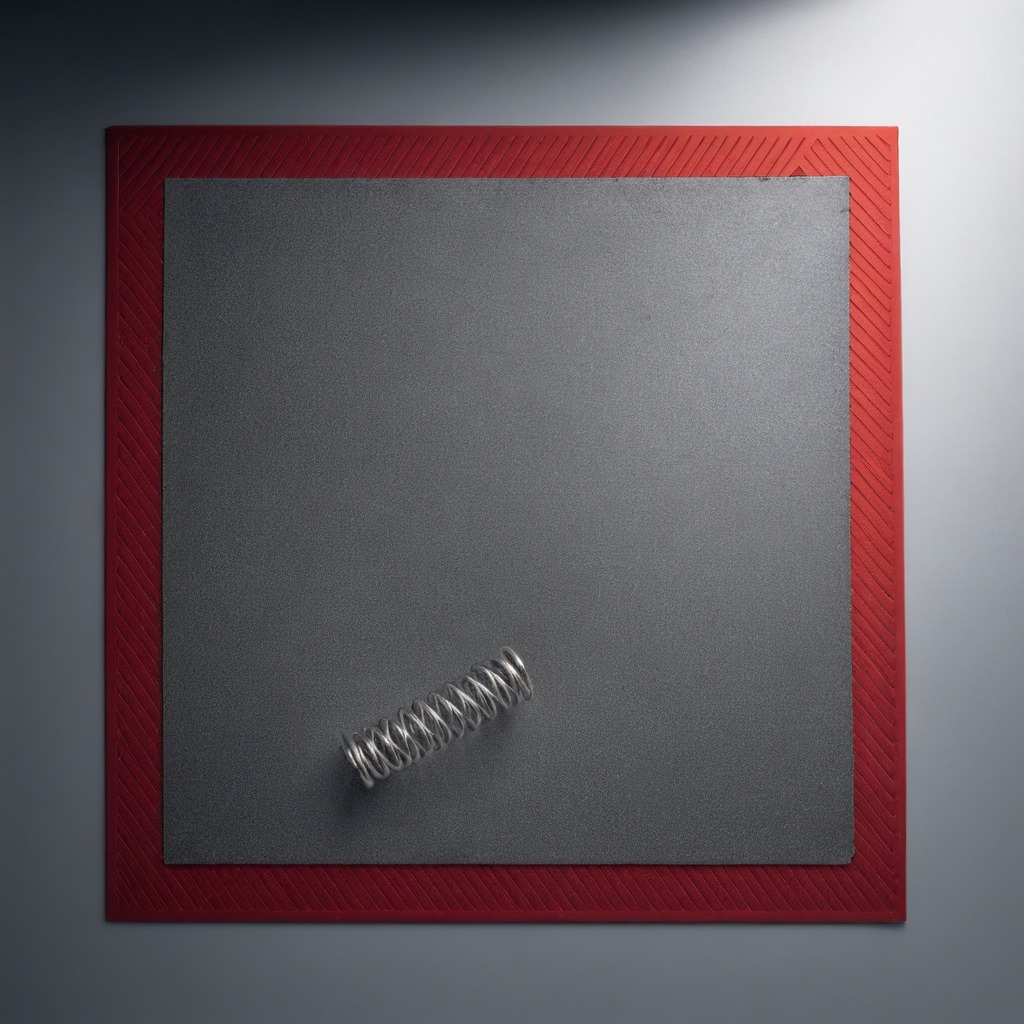
A coiled metal spring lies on a clean granite tabletop.